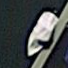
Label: Civil_yacht